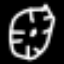
Label: clock